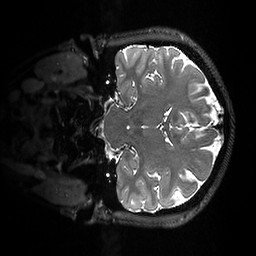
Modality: T1w
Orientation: coronal
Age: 21
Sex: male
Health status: healthy
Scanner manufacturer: ge
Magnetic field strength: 3 T
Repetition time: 0.007348 s
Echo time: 0.003036 s